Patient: sex M, age 21
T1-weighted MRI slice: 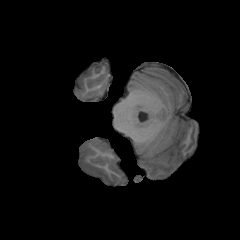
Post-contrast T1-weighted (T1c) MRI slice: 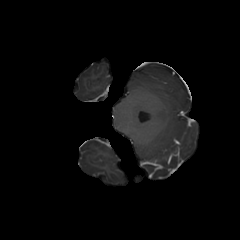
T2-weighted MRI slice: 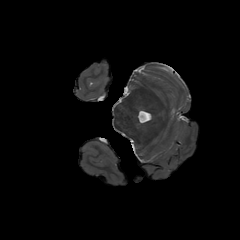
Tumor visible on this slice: no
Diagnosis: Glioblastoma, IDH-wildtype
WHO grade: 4